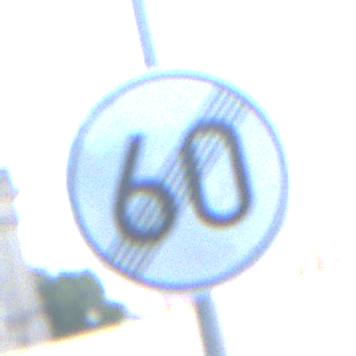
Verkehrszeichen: EndeGeschwindigkeit60
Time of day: SunriseSunset
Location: Outdoor (Urban)
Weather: Clear
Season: NotSpecified
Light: Natural